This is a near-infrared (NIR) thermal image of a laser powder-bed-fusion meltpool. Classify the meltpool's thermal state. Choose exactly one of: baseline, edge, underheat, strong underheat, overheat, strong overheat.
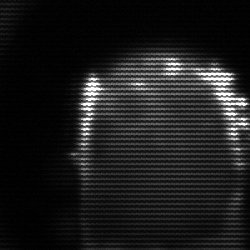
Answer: baseline